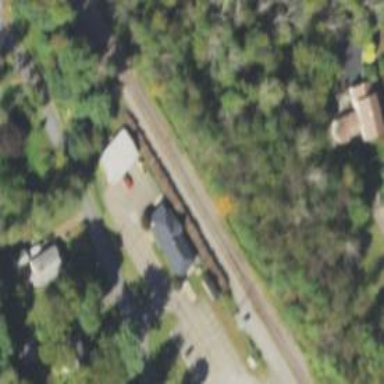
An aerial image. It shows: Historic railway station.